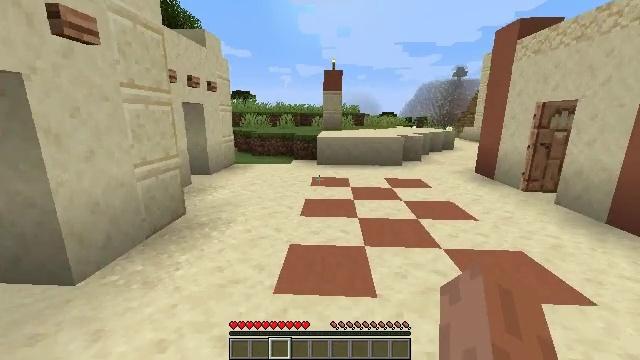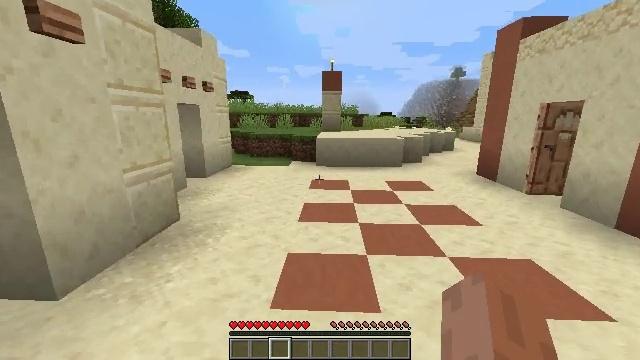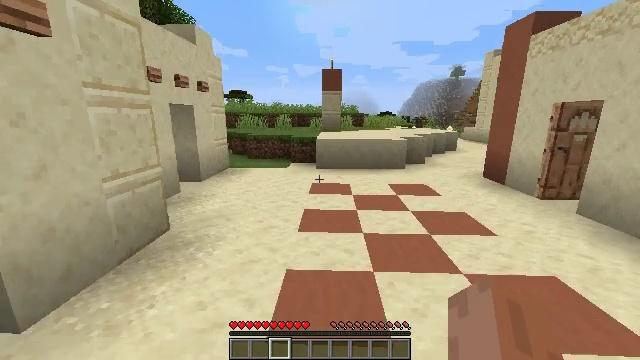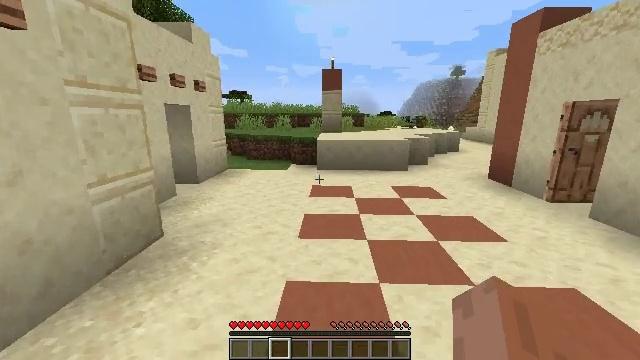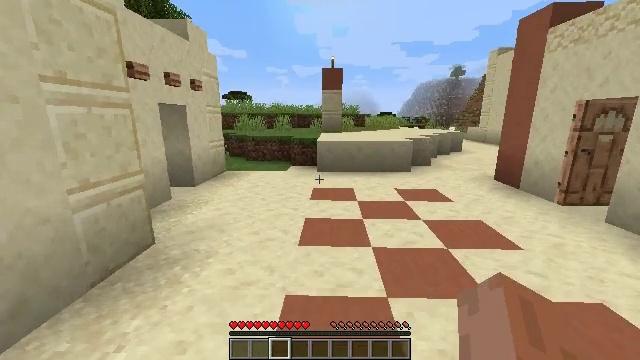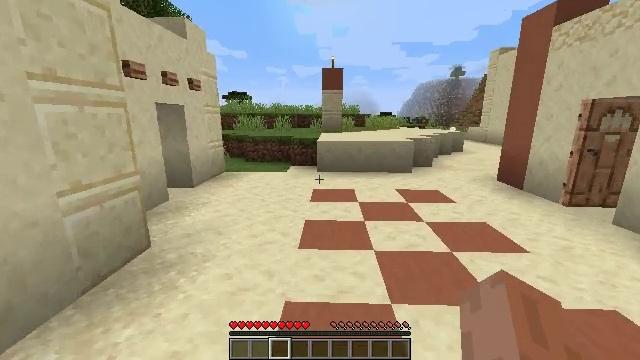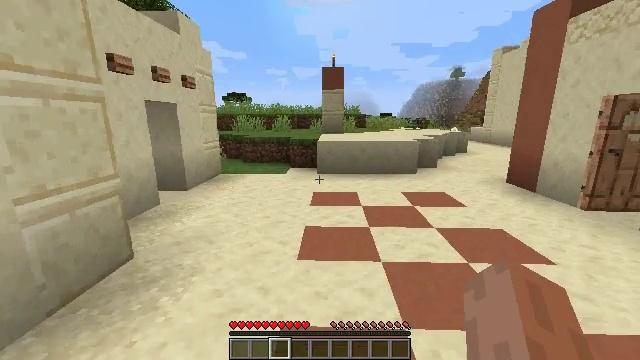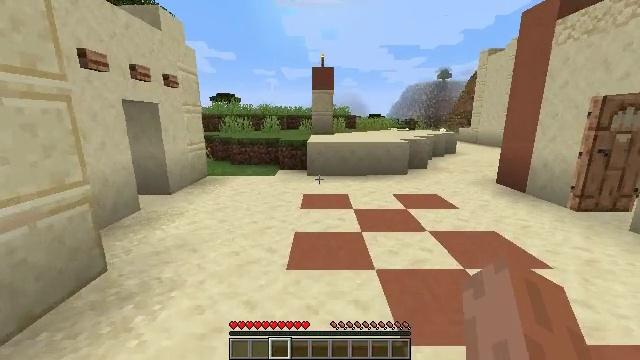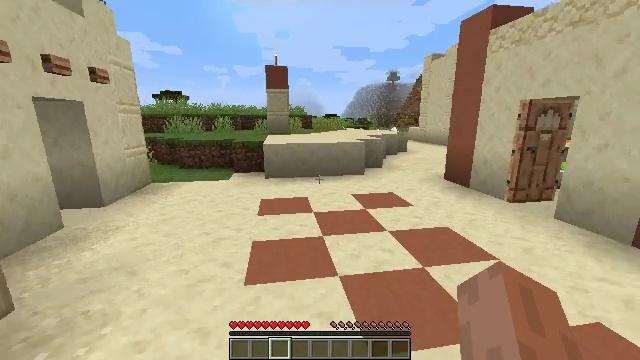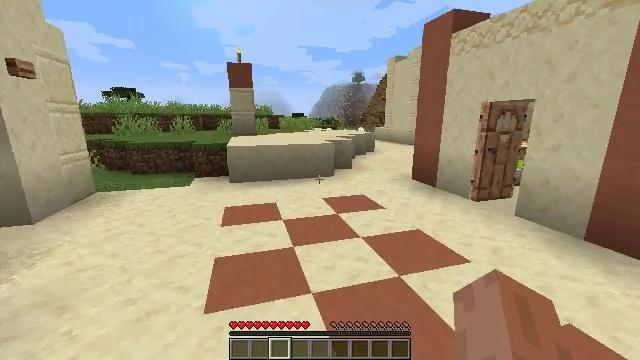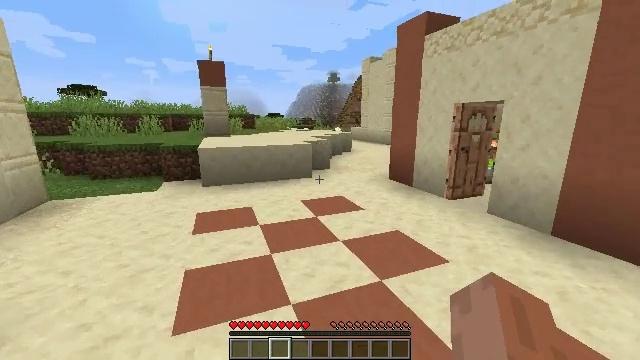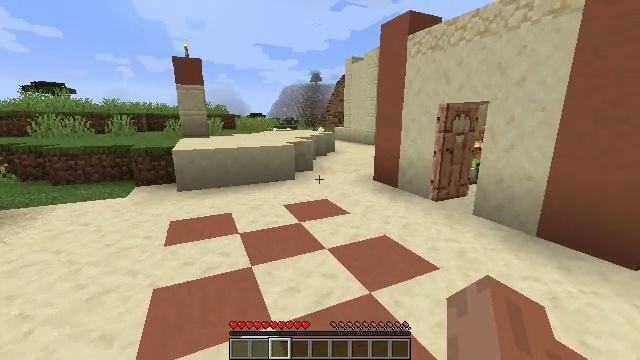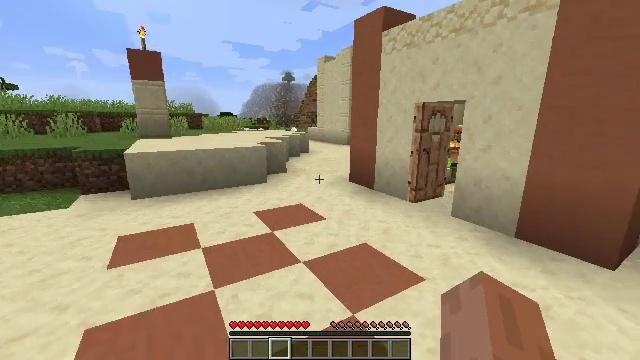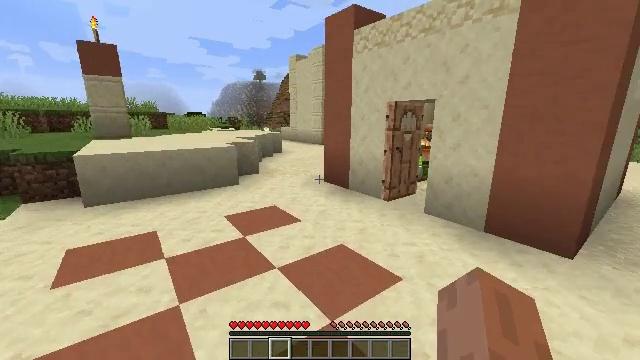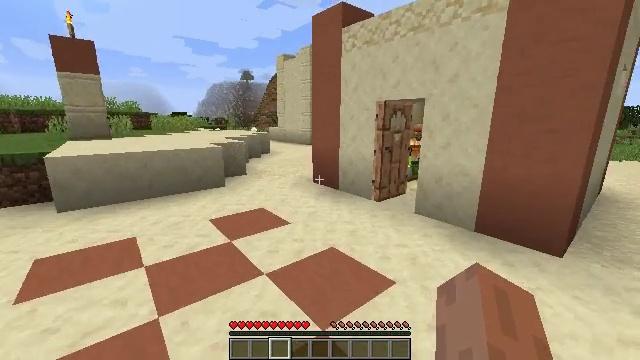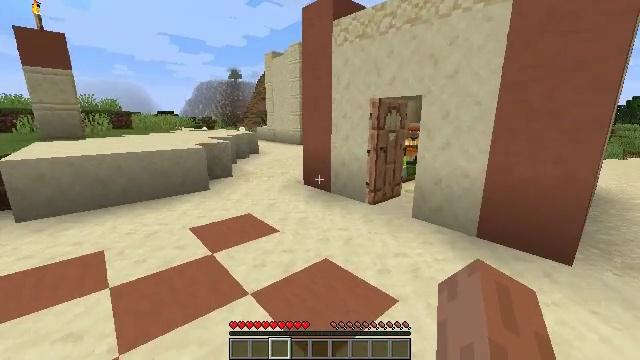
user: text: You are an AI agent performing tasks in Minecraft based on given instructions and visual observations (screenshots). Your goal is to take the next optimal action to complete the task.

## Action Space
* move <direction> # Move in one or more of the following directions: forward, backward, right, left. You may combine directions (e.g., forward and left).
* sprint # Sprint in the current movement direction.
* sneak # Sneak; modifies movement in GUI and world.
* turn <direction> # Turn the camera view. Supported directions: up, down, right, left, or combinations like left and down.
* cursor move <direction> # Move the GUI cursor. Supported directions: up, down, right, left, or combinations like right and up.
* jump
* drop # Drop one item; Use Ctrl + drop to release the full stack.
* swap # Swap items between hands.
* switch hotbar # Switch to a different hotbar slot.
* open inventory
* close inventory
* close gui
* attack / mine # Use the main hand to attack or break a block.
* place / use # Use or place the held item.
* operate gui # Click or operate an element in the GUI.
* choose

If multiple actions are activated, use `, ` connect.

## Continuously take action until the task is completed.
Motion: motion action
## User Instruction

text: Gather sea pickles from coral reefs.
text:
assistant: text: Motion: move forward, attack / mine
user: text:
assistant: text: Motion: move forward, attack / mine
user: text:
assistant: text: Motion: move forward, attack / mine
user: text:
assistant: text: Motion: move forward, attack / mine
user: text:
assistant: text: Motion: move forward, attack / mine
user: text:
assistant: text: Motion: move forward, attack / mine
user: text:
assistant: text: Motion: move forward, turn right, attack / mine
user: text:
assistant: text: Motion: move forward, turn right, attack / mine
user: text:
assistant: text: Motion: move forward, turn right, attack / mine
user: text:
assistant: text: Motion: move forward, turn right, attack / mine
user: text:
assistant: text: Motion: move forward, turn right, attack / mine
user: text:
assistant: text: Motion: move forward, turn right, attack / mine
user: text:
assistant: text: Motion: move forward, turn right, attack / mine
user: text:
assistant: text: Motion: move forward, turn right, attack / mine
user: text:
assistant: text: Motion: move forward, turn right, attack / mine
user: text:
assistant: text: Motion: move forward, attack / mine
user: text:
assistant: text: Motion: move forward, attack / mine
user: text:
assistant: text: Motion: move forward, attack / mine
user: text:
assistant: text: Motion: move forward, attack / mine
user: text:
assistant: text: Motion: move forward, attack / mine
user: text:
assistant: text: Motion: move forward, turn right, attack / mine
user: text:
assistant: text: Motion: move forward, turn right, attack / mine
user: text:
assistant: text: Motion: move forward, turn right, attack / mine
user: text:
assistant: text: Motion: move forward, turn right, attack / mine
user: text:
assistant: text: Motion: move forward, attack / mine
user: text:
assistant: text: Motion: move forward, attack / mine
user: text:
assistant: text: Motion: move forward, attack / mine
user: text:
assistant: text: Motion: attack / mine
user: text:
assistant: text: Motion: attack / mine
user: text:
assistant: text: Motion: attack / mine